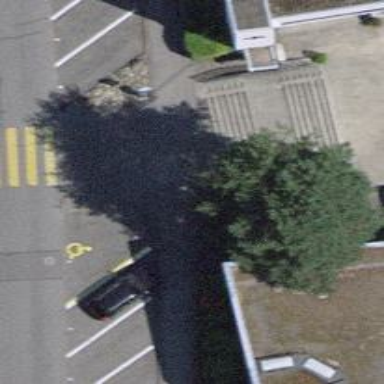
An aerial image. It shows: Sidewalk along the footway.